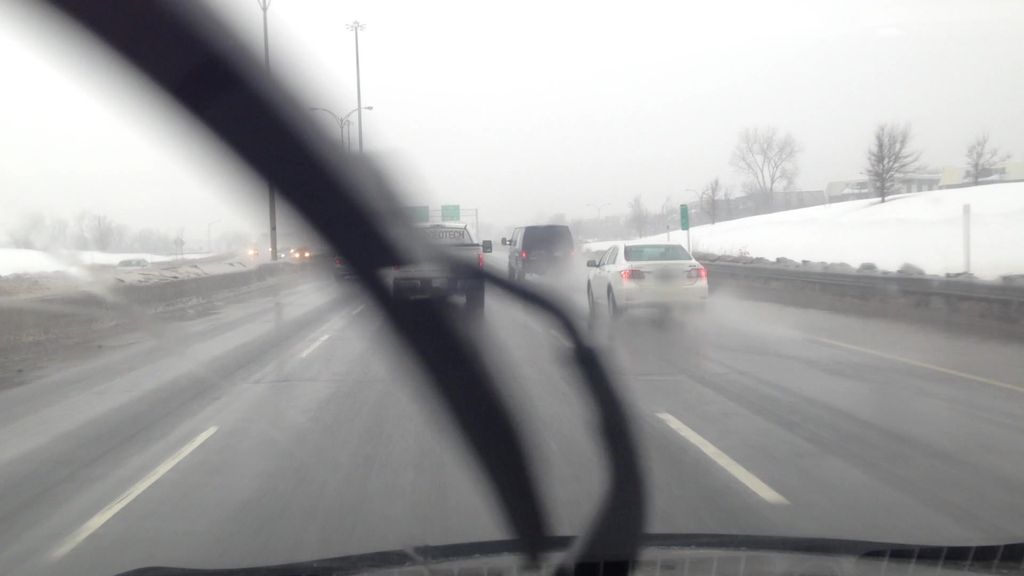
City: montreal